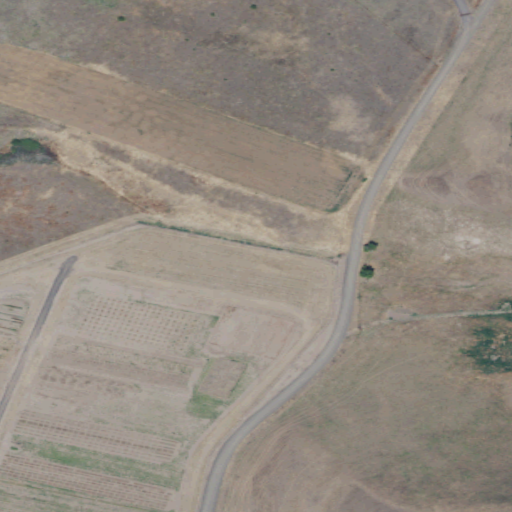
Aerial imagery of valley in Washington named Lewellen Gulch containing grassland, cultivated crops, and shrub